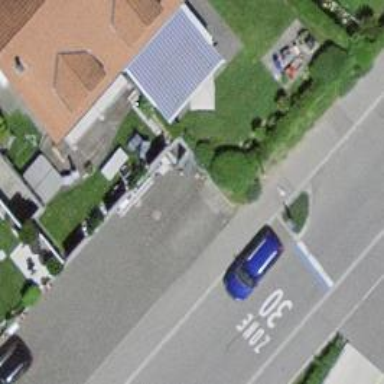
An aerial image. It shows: Parking entrance.